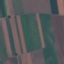
Land use / land cover: AnnualCrop